Question: I have a program in C# and WPF that sends data from text boxes to Excel (I use Interop). The format used follows a succession of rows, but in the same column.
For example, from row 15 to 21, the data must be filled out. Then you must follow a sum of 8 (for example the next should be row 23 to 29) in each number until you reach a row 239.

I tried with this code, but it didn't work:
'''
int _lastRow = xlWorkSheet.Range["E" +
xlWorkSheet.Columns.Count].End[Excel.XlDirection.xlDown].Column + 1;
'''
I tried with a 'for' loop but it did not work. I also tried with an example of Fibonacci, trying to adapt it to the program.
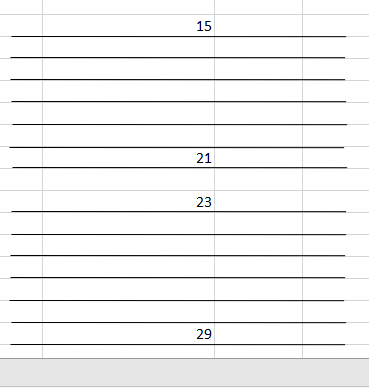
Answer: Not sure the differences in C# but this is how I would do it in VB
'''
Initialize
CurRow = 15
Submit Event
xlWorkSheet.Cells(CurRow, 5) = tbLine1.text
xlWorkSheet.Cells(CurRow + 1, 5) = tbLine2.text
xlWorkSheet.Cells(CurRow + 2, 5) = tbLine3.text
...
xlWorkSheet.Cells(CurRow + 6, 5) = tbLine7.text
CurRow += 8
'''
Every time you press your button to submit it will use your CurRow Counter, and add your 7 lines, and then increment your counter by 8 to leave a space for the next group of lines. You can put the Submit code in a loop if required. Can do a check if you exceed your row 239 limit